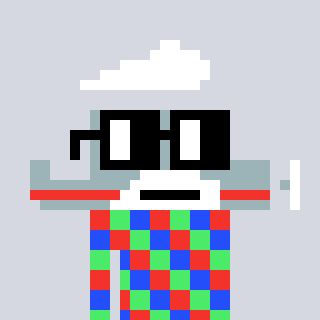
a pixel art character with square black glasses, a plane-shaped head and a redpinkish-colored body on a cool background